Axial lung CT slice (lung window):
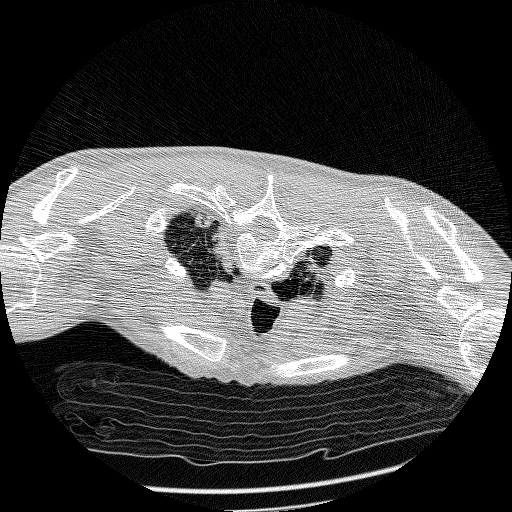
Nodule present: no